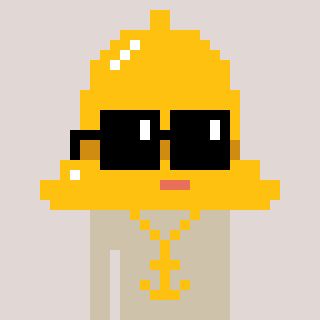
a pixel art character with square black sunglasses, a bell-shaped head and a bege-colored body on a warm background